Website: macys
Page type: customer-info-address
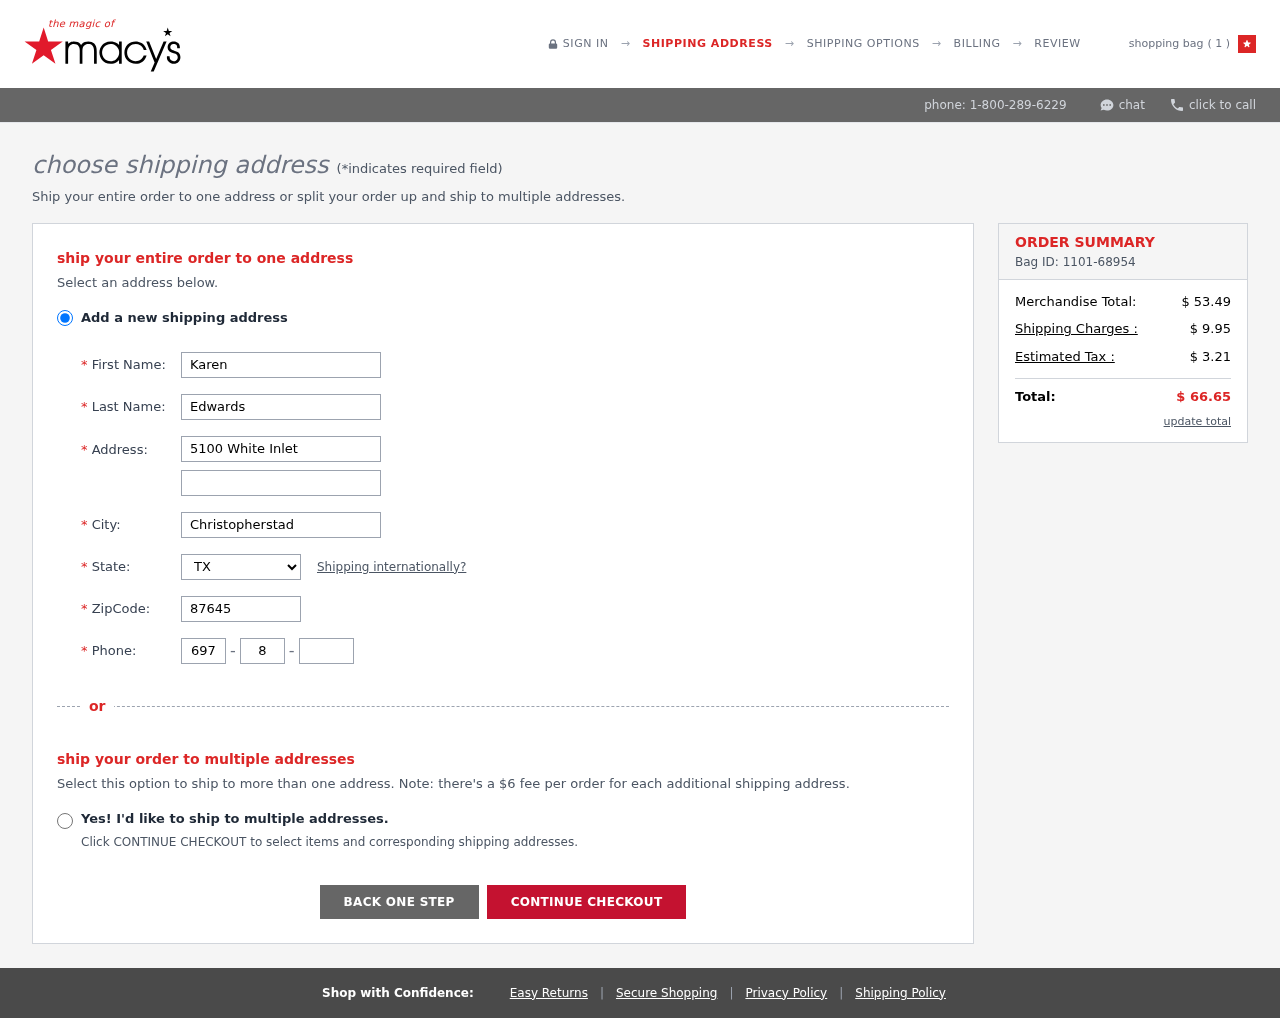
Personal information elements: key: PII_CITY
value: Christopherstad
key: PII_FIRSTNAME
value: Karen
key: PII_LASTNAME
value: Edwards
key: PII_PHONE_AREA
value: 697
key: PII_PHONE_PREFIX
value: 881
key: PII_PHONE_SUFFIX
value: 4187
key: PII_POSTCODE
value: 87645
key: PII_STATE_ABBR
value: TX
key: PII_STREET
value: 5100 White Inlet
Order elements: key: ORDER_NUM_ITEMS
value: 1
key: ORDER_ID
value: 1101-68954
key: ORDER_SUBTOTAL
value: $ 53.49
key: ORDER_SHIPPING_COST
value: $ 9.95
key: ORDER_TAX
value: $ 3.21
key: ORDER_TOTAL
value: $ 66.65